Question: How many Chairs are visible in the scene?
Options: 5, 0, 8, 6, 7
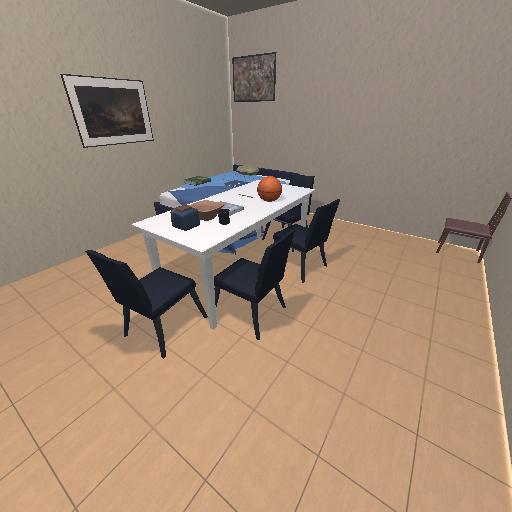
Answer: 5